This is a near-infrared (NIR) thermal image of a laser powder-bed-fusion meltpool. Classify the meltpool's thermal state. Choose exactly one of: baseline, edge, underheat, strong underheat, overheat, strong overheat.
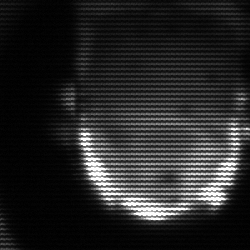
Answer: baseline